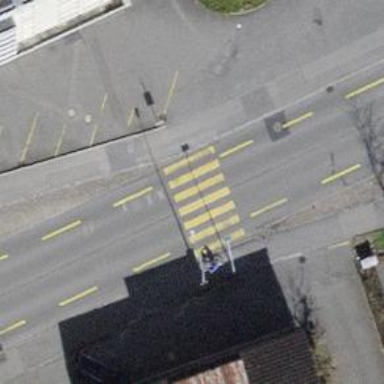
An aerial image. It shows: Uncontrolled zebra crossing with zebra markings.